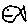
Label: fish